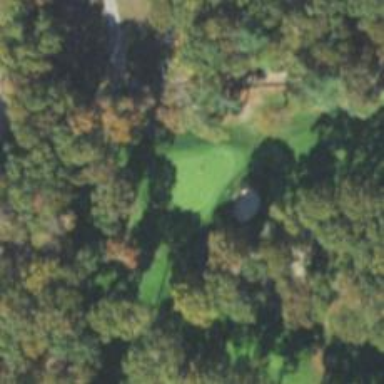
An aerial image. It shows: View of golf hole.